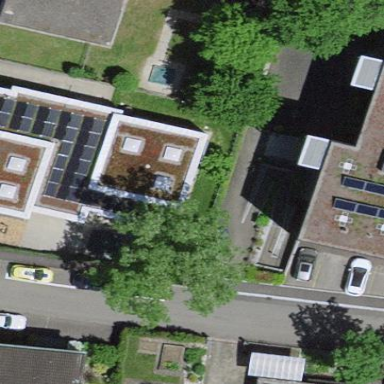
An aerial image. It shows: Kindergarten building.